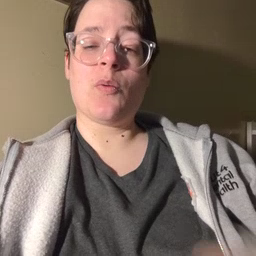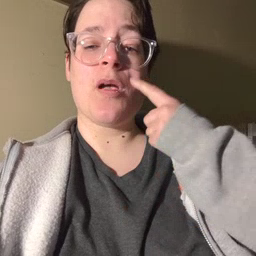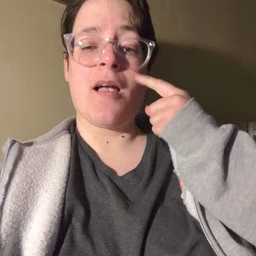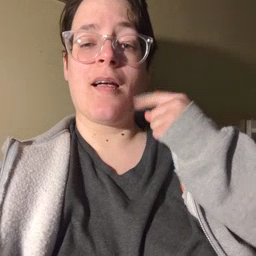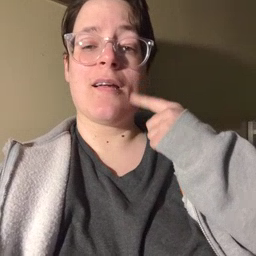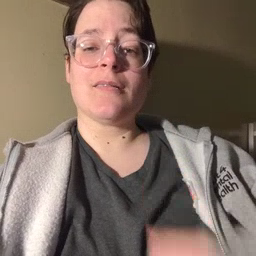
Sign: cry